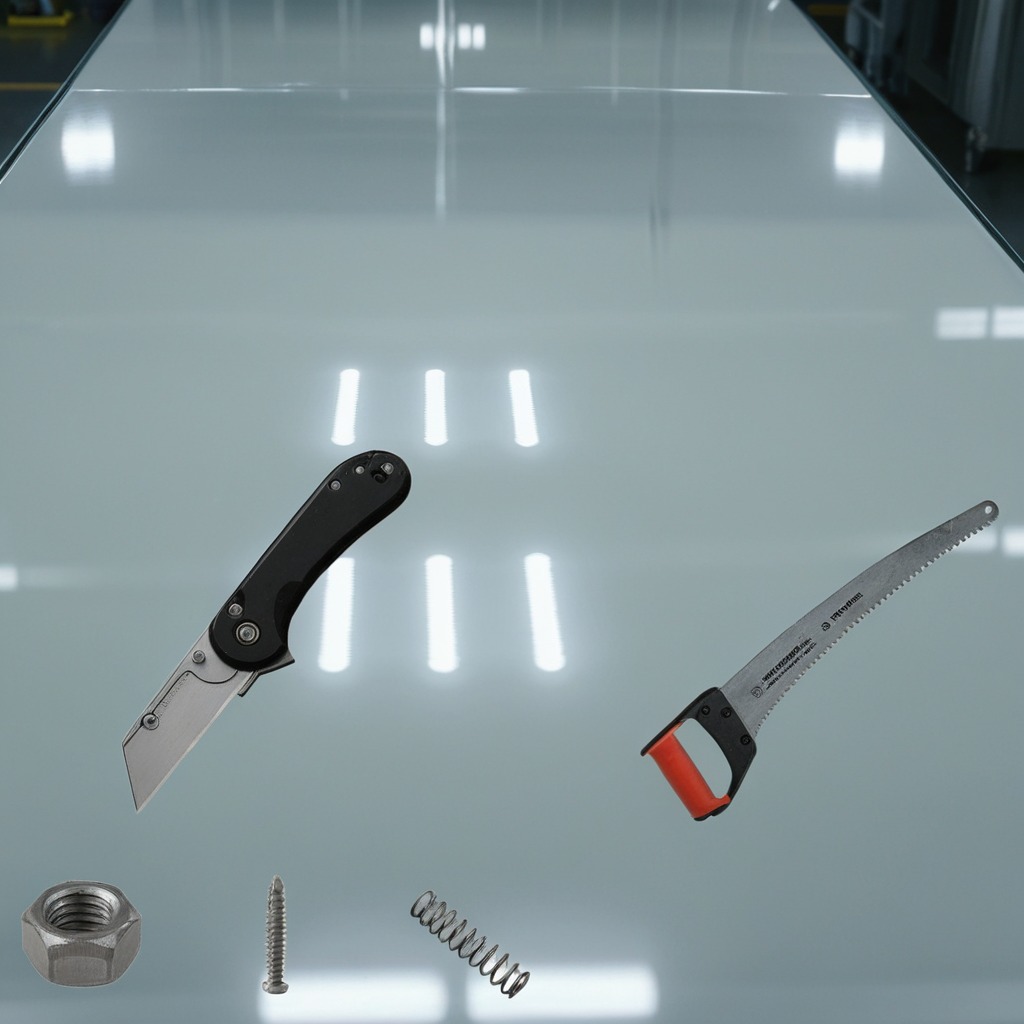
A utility knife, a metal machine screw, a coiled metal spring, a handheld metal saw, and a metal nut are lying on the high-gloss table.